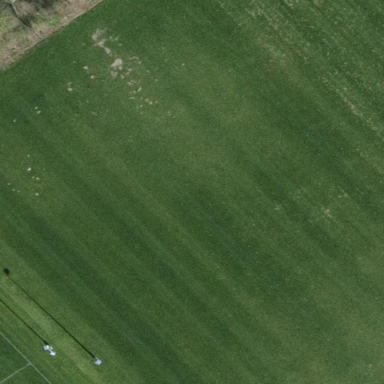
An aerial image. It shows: Soccer pitch designated for leisure and sports activities.